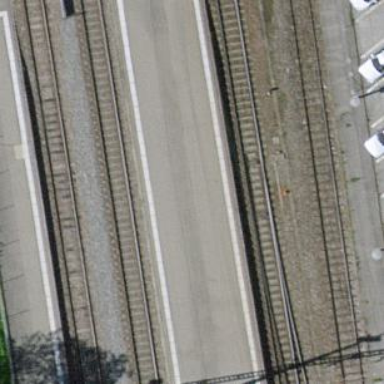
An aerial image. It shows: Railway switch.